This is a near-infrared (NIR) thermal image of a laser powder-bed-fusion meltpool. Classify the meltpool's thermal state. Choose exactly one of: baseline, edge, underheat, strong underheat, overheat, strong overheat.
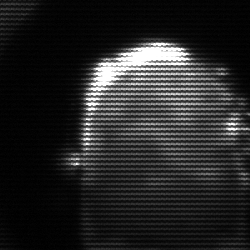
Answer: baseline